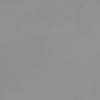
Label: dusty